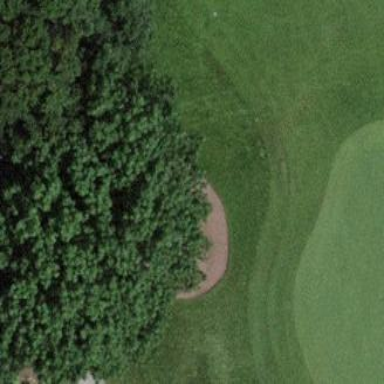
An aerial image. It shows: Bunker on golf course.